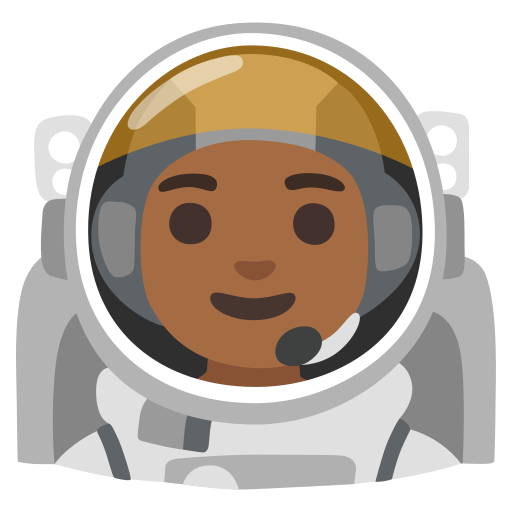
Emoji: 🧑🏾‍🚀